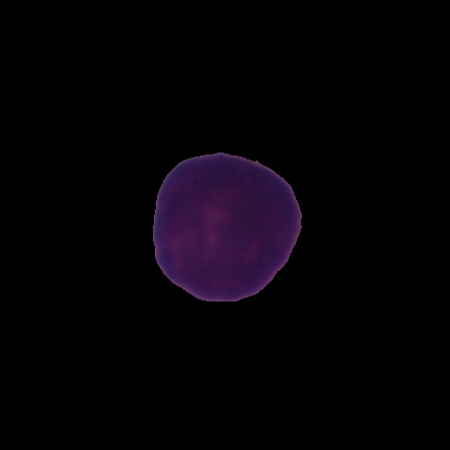
Label: healthy